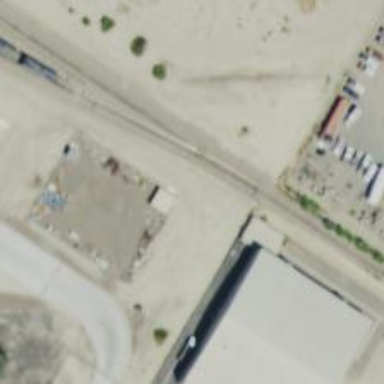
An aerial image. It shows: Rail spur service.